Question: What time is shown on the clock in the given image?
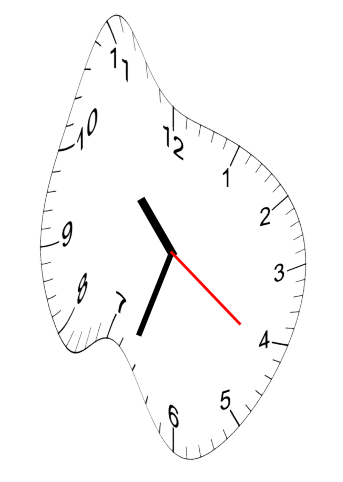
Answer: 10:33:21